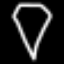
Label: diamond